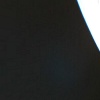
Label: space